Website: ulta-beauty
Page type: payment
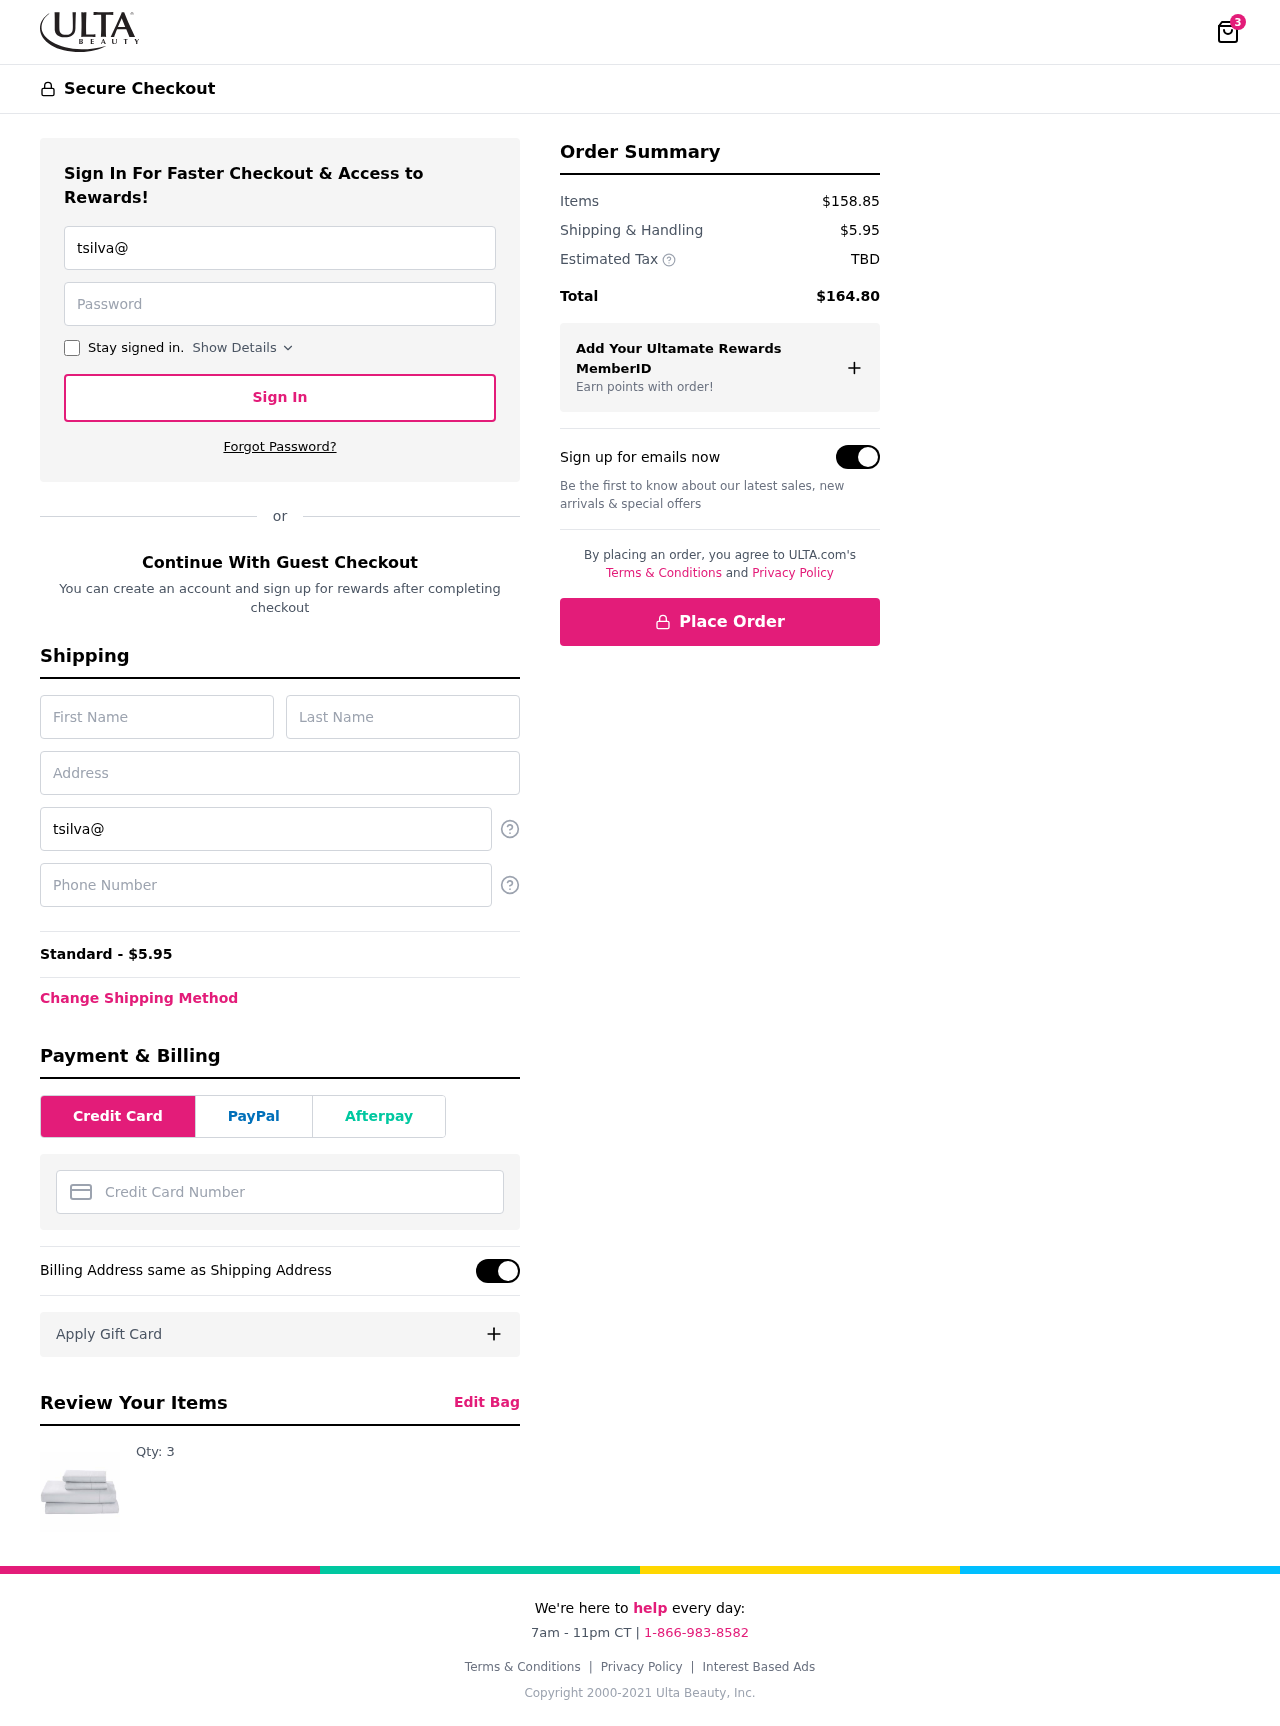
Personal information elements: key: PII_CARD_NUMBER
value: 3434 9173 5987 585
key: PII_EMAIL
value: tsilva@gmail.com
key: PII_FIRSTNAME
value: Thomas
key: PII_LASTNAME
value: Silva
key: PII_PHONE
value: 8992615884
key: PII_STREET
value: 96254 Jason Street Suite 927
Product elements: key: PRODUCT1_QUANTITY
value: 3
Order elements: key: ORDER_NUM_ITEMS
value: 3
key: ORDER_SHIPPING_COST
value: $5.95
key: ORDER_SHIPPING_COST
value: Standard - $5.95
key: ORDER_SUBTOTAL
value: $158.85
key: ORDER_TAX
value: TBD
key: ORDER_TOTAL
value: $164.80